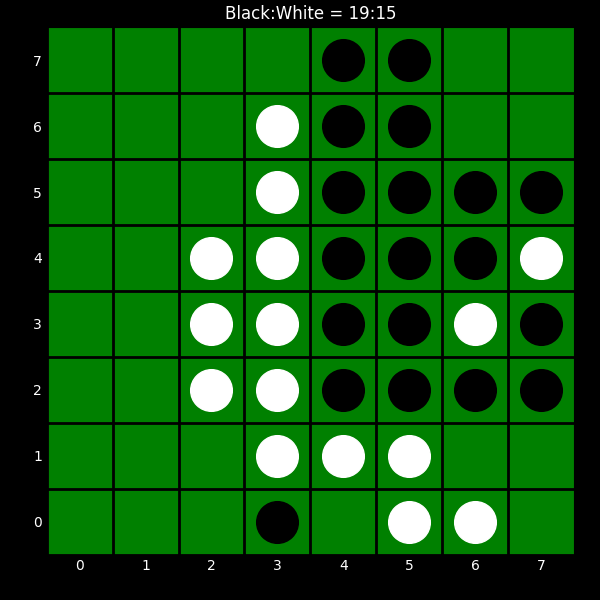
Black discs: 19
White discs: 15